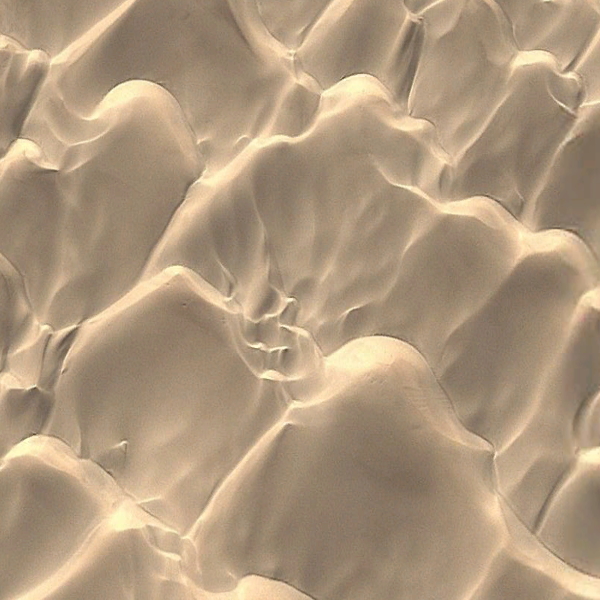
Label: Desert